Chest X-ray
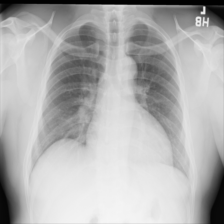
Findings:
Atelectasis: negative
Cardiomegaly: negative
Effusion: negative
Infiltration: negative
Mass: negative
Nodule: negative
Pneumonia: negative
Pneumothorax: negative
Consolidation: negative
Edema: negative
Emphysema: negative
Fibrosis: negative
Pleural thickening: negative
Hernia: negative